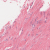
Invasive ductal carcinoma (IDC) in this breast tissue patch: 0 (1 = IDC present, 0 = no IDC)